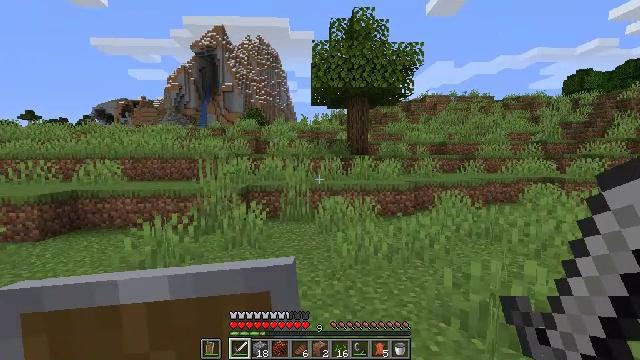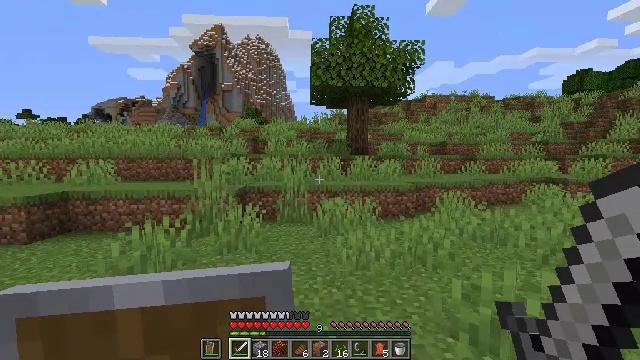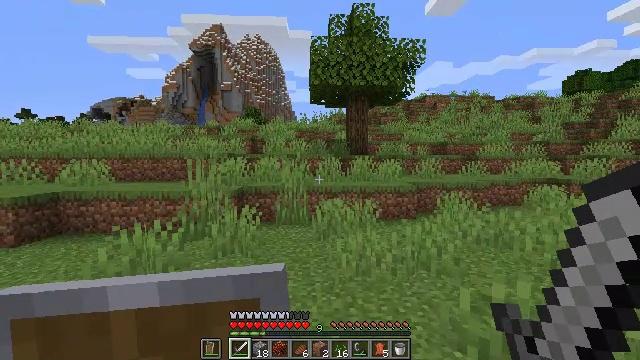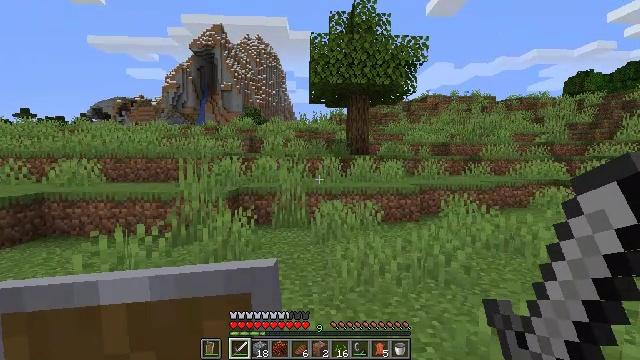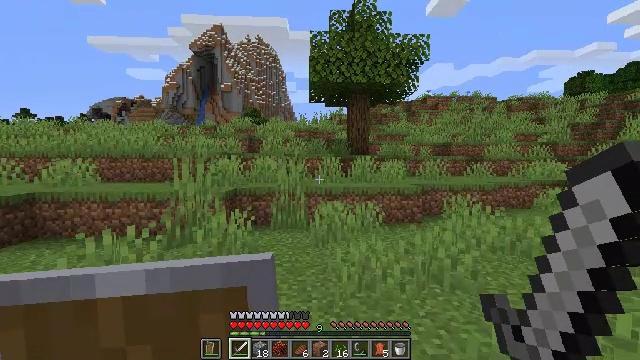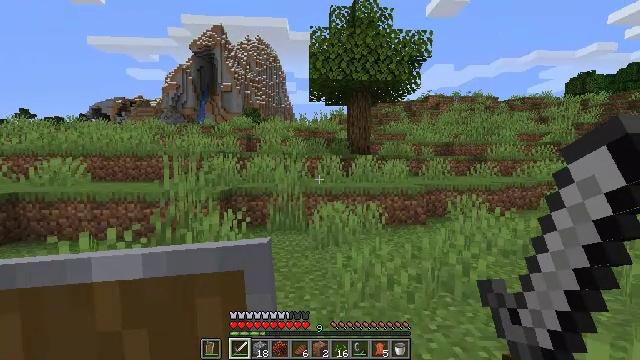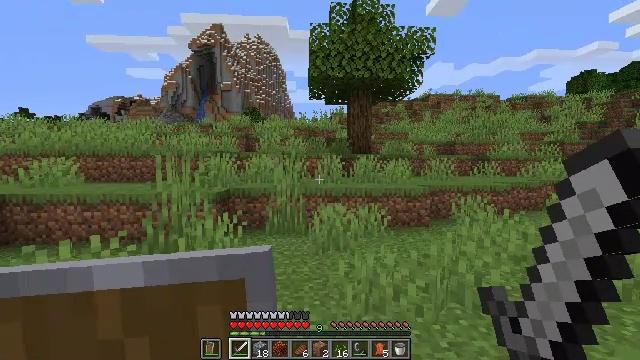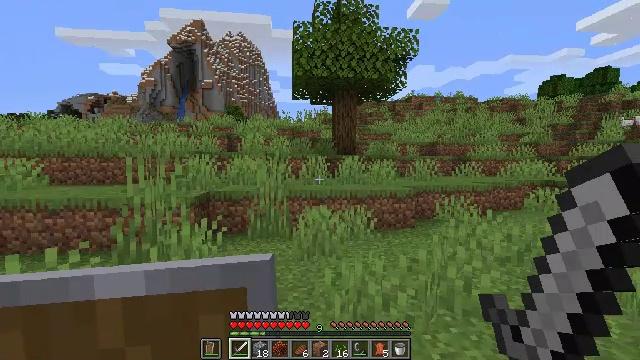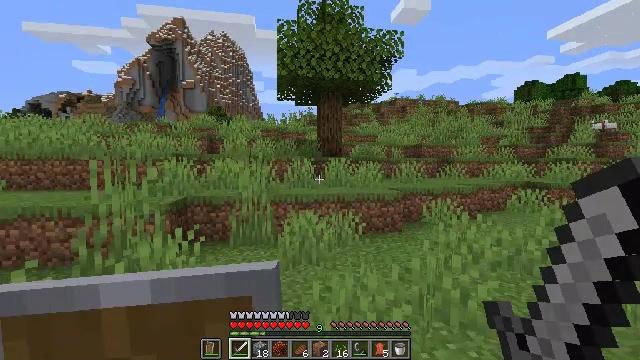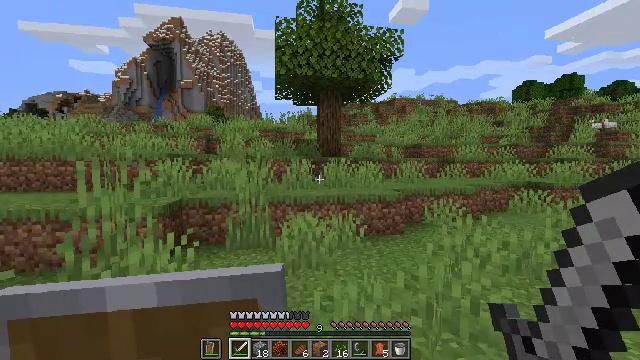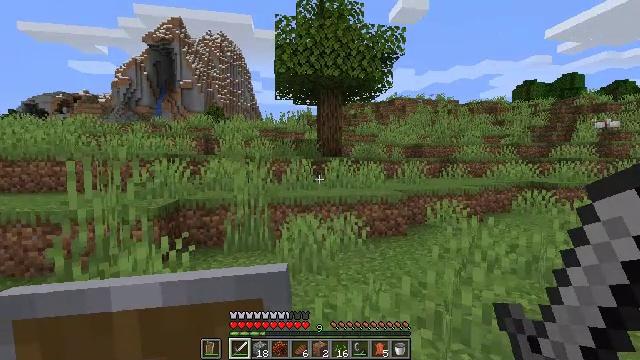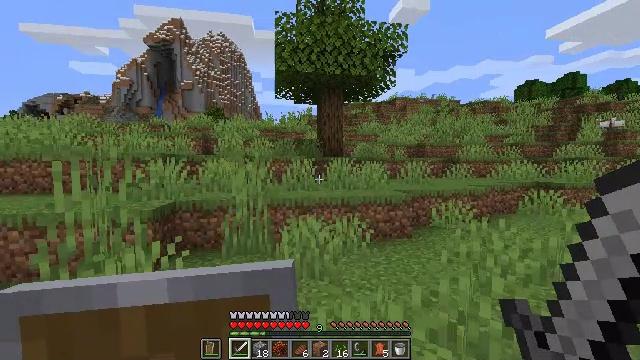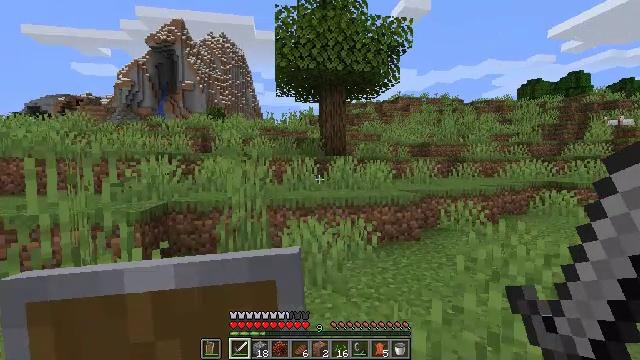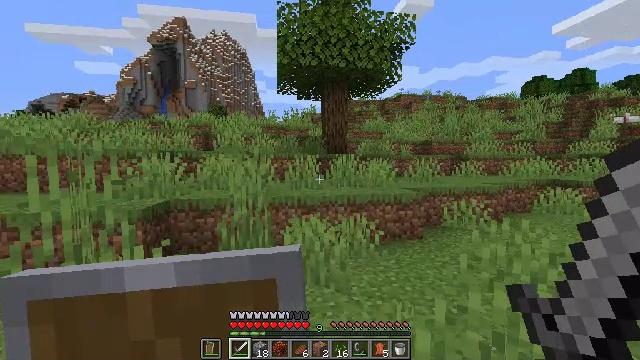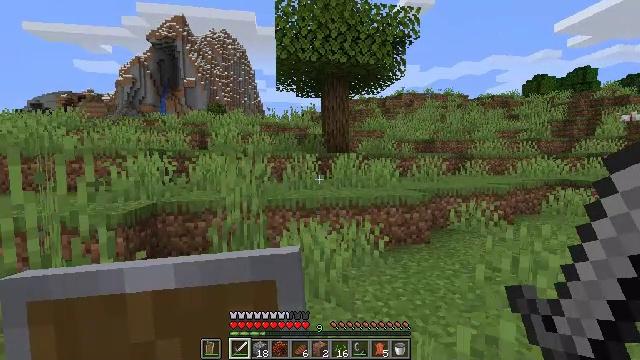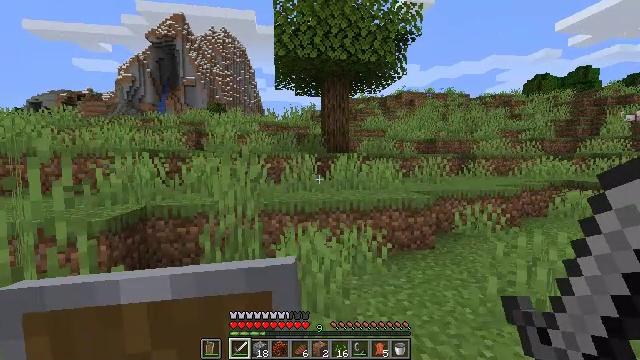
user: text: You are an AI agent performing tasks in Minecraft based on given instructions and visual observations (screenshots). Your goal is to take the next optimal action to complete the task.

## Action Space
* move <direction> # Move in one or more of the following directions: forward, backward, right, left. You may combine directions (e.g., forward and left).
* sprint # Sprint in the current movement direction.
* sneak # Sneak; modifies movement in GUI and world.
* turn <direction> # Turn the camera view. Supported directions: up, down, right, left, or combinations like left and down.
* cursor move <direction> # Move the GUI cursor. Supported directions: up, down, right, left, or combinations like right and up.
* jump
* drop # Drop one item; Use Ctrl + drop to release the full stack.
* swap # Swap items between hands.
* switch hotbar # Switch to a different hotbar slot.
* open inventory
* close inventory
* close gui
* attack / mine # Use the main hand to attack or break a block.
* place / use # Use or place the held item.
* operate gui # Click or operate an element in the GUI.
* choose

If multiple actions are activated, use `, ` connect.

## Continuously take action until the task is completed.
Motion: motion action
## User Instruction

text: Break the tree to get oak logs.
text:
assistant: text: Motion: move forward
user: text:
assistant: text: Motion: move forward
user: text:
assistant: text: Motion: move forward
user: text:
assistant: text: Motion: move forward
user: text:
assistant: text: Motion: move forward
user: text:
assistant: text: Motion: move forward
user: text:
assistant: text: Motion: move forward, turn right
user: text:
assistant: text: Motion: move forward, turn right
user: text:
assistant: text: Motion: move forward
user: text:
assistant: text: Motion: move forward
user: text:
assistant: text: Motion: move forward
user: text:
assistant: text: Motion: move forward
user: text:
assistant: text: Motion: move forward
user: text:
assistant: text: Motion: move forward
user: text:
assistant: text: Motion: move forward
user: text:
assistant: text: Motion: move forward
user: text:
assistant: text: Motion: move forward
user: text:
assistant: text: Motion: move forward
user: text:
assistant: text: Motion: move forward
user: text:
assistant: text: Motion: move forward
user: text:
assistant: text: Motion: move forward
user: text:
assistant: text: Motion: move forward
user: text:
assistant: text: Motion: move forward
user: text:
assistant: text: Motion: move forward
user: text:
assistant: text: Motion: move forward
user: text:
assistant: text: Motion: move forward
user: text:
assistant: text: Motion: move forward
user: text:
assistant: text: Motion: move forward
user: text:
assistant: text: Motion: move forward, open inventory
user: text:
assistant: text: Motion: move forward, open inventory